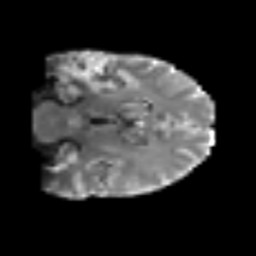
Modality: T2w
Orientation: coronal
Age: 71
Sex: male
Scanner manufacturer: siemens
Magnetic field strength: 3 T
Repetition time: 6.1 s
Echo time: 0.101 s